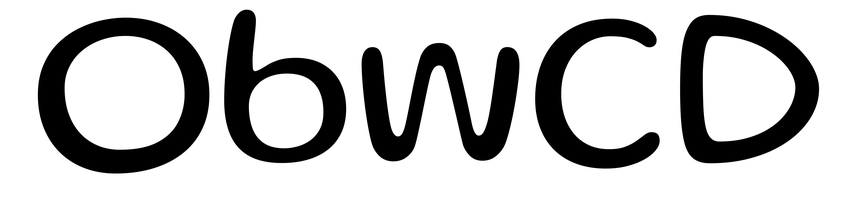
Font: Gluten_Light